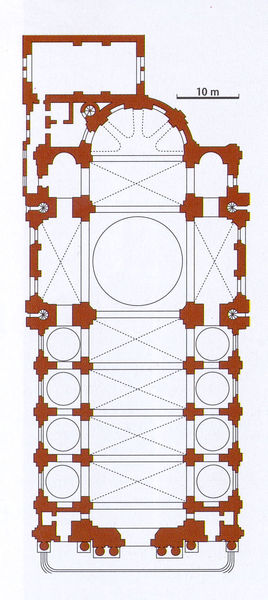
Titel: Saint-Paul-Saint-Louis, Grundriß
Künstler: Étienne Martellange
Standort: Paris
Institution: Saint-Paul-Saint-Louis
Schlagwörter: flügel, weiß, braun, fenster, grau, orange, paris, pfeiler, raum, schwarz, skizze, säule, säulen, tür, zeichnung, gebäude, haus, rot, masse, architektur, barock, kirche, boot, kreis, rund, schiff, schiffe, bogen, mauer, linien, joche, kuppel, treppe, treppen, symmetrie, brun, marron, anbau, rechtecke, bögen, eingang, escalier, stütze, gewölbe, kreuz, stern, dom, mauerwerk, kreise, entwurf, altar, hauptschiff, kathedrale, langhaus, halbrund, kirchenschiff, mittelschiff, dreischiffig, kreuzgewölbe, kreuzgratgewölbe, querhaus, seitenschiff, mauern, portikus, altarraum, apsis, romanik, vue, rouge, chor, kapelle, bunte, plan, joch, quadrat, massif, kirsche, abbildung, basilika, säulengang, grundriss, maßwerk, massstab, aufriss, bauplan, treppenturm, fundament, apsiden, kapellen, seitenschiffe, vierung, westfassade, querschiff, westwerk, architecture, coupole, colonnes, dessin, fronton, projet, carré, maßtab, zwei türme, cathedrale, meter, chapelle, eglise, gothique, chateau, façade, palais, symétrie, sakristei, fusain, cercle, ligne, dôme, tour, abseite, asymétrique, chir, dessin architecture, drei schiffe, fenêtres, flèche, frontispice, néo gothique, romanuk, schematismus, tourelle, vohalle, wandpfeilerhalle, wandpfeilerkirche, portail, bras, croix, moderne, rond, religion, kreuzgradgewölbe, dessus, roman, allée, rotonde, cercles, rectangle, choeur, nef, abside, chevet, 10 m, coeur, échelle, légende, 10 meter, blueprint, sacristie, transept, catedrale, trset, transet, édifice, architecutre, absides, cloitre, symétire, pilliers, piliers, pillier, parvis, romane, croix latine, travé, sept, croisée, plan d'église, chappel, croix chretienne, halle, travée, rotonden, kreug´zgewölbe, dre schiffe